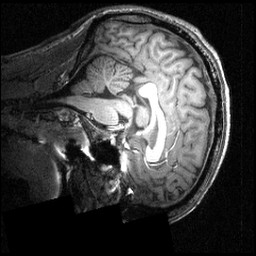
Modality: T1w
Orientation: sagittal
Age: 26
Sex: male
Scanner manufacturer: siemens
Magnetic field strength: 3.951 T
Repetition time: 1.5 s
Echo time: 0.00335 s